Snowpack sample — Snodgrass Mountain, Crested Butte, Colorado (2/4/25, 12:06 PM MST)
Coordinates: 38.923, -106.968
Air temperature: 35 °F
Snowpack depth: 80 cm
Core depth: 50 cm
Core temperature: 30.2 °F
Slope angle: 14°, slope face: 78°
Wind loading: low
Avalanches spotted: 0
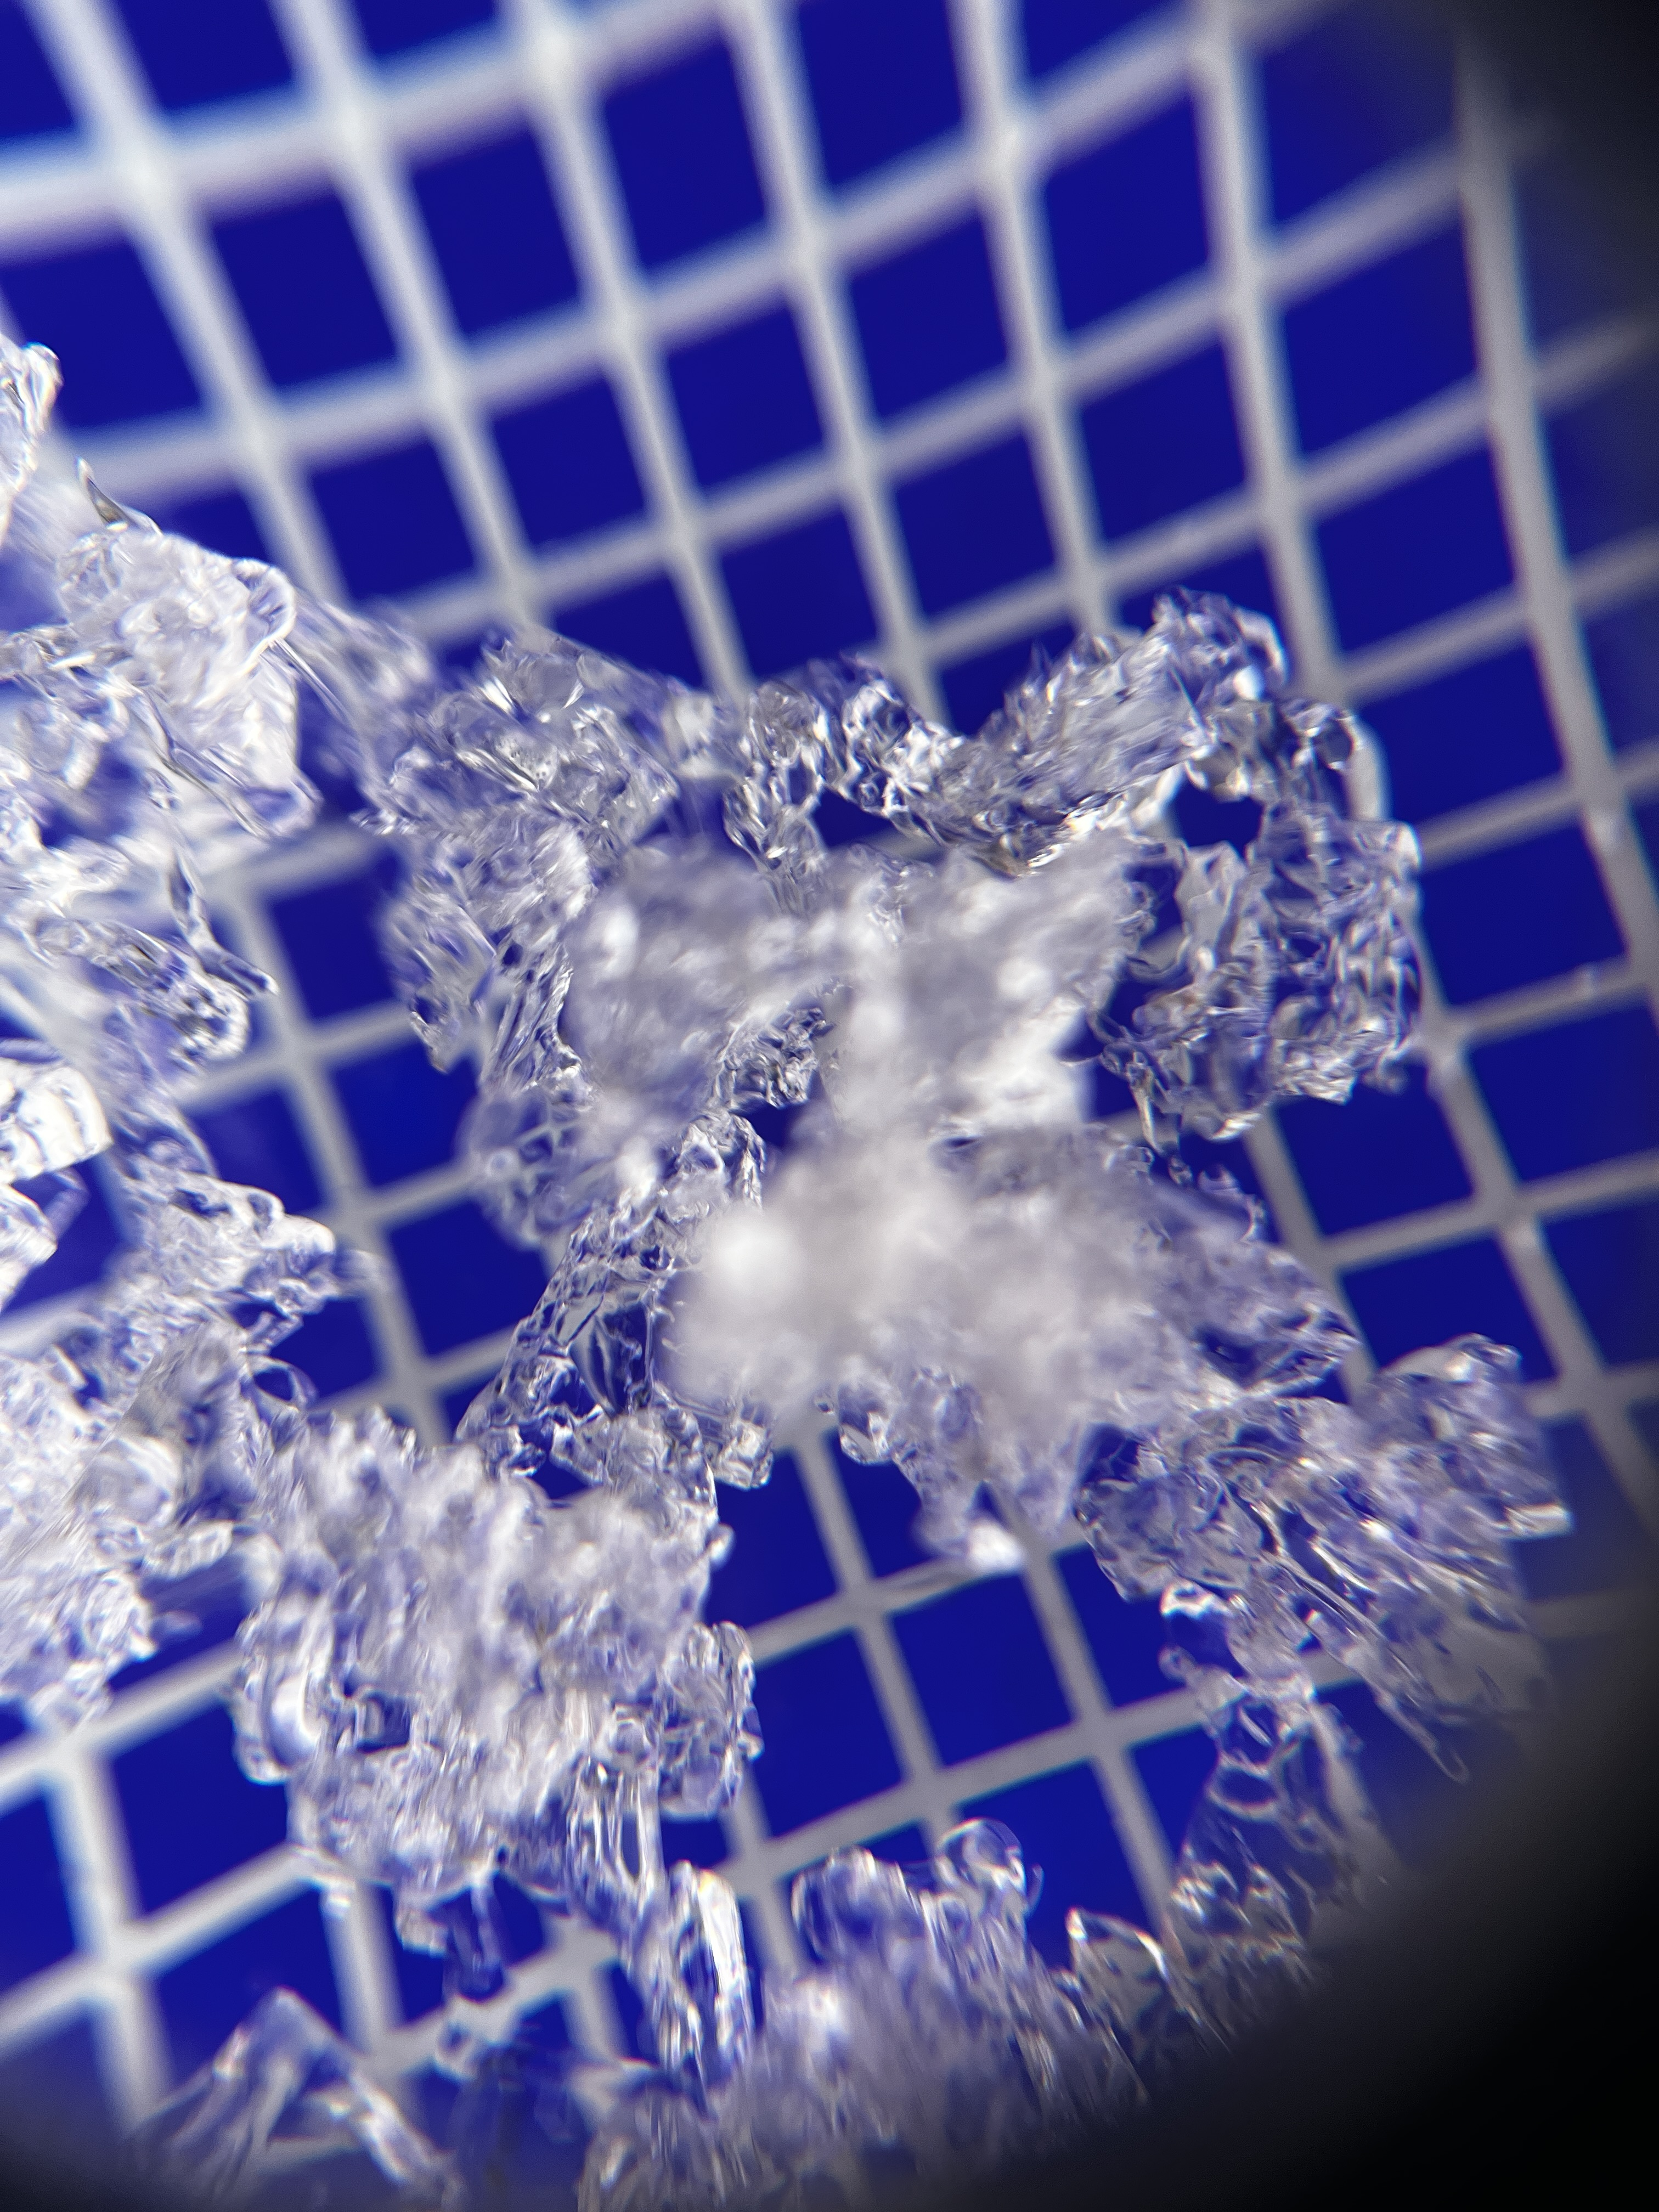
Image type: magnified_profile
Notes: No avalanches nearby, unusually warm weather for the last month reported by residents, Collected 25 yards from treeline